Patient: sex M, age 43
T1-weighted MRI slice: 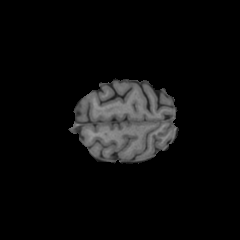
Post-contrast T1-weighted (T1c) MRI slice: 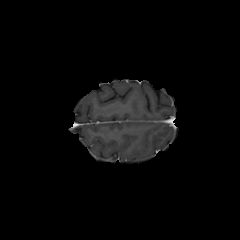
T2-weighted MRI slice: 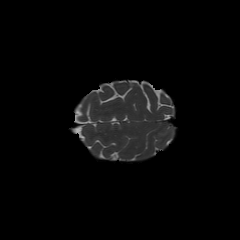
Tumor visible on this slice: no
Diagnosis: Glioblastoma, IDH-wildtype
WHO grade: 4